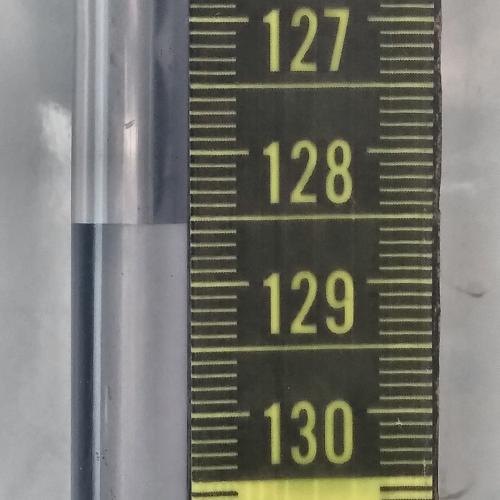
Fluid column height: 128.5 cm